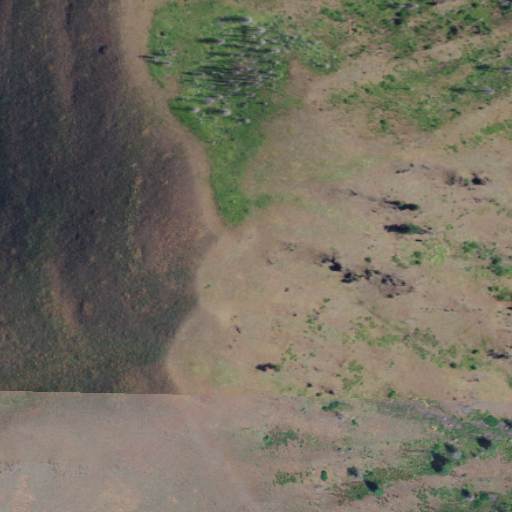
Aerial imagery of mountain in Washington named Mount Wilson containing grassland, shrub, and evergreen forest